Question: first of all, I have no background in computer language and I am learning Python.
I'm trying to group some data in a data frame.
[dataframe "cafe_df_merged"]

Actually, I want to create a new data frame shows the 'city_number', 'city' (which is a name), and also the number of cafes in the same city. So, it should have 3 columns; 'city_number', 'city' and 'number_of_cafe'
However, I have tried to use the group by but the result did not come out as I expected.
'''
city_directory = cafe_df_merged[['city_number', 'city']]
city_directory = city_directory.groupby('city').count()
city_directory
'''
[the result]
<URL>
How should I do this? Please help, thanks.
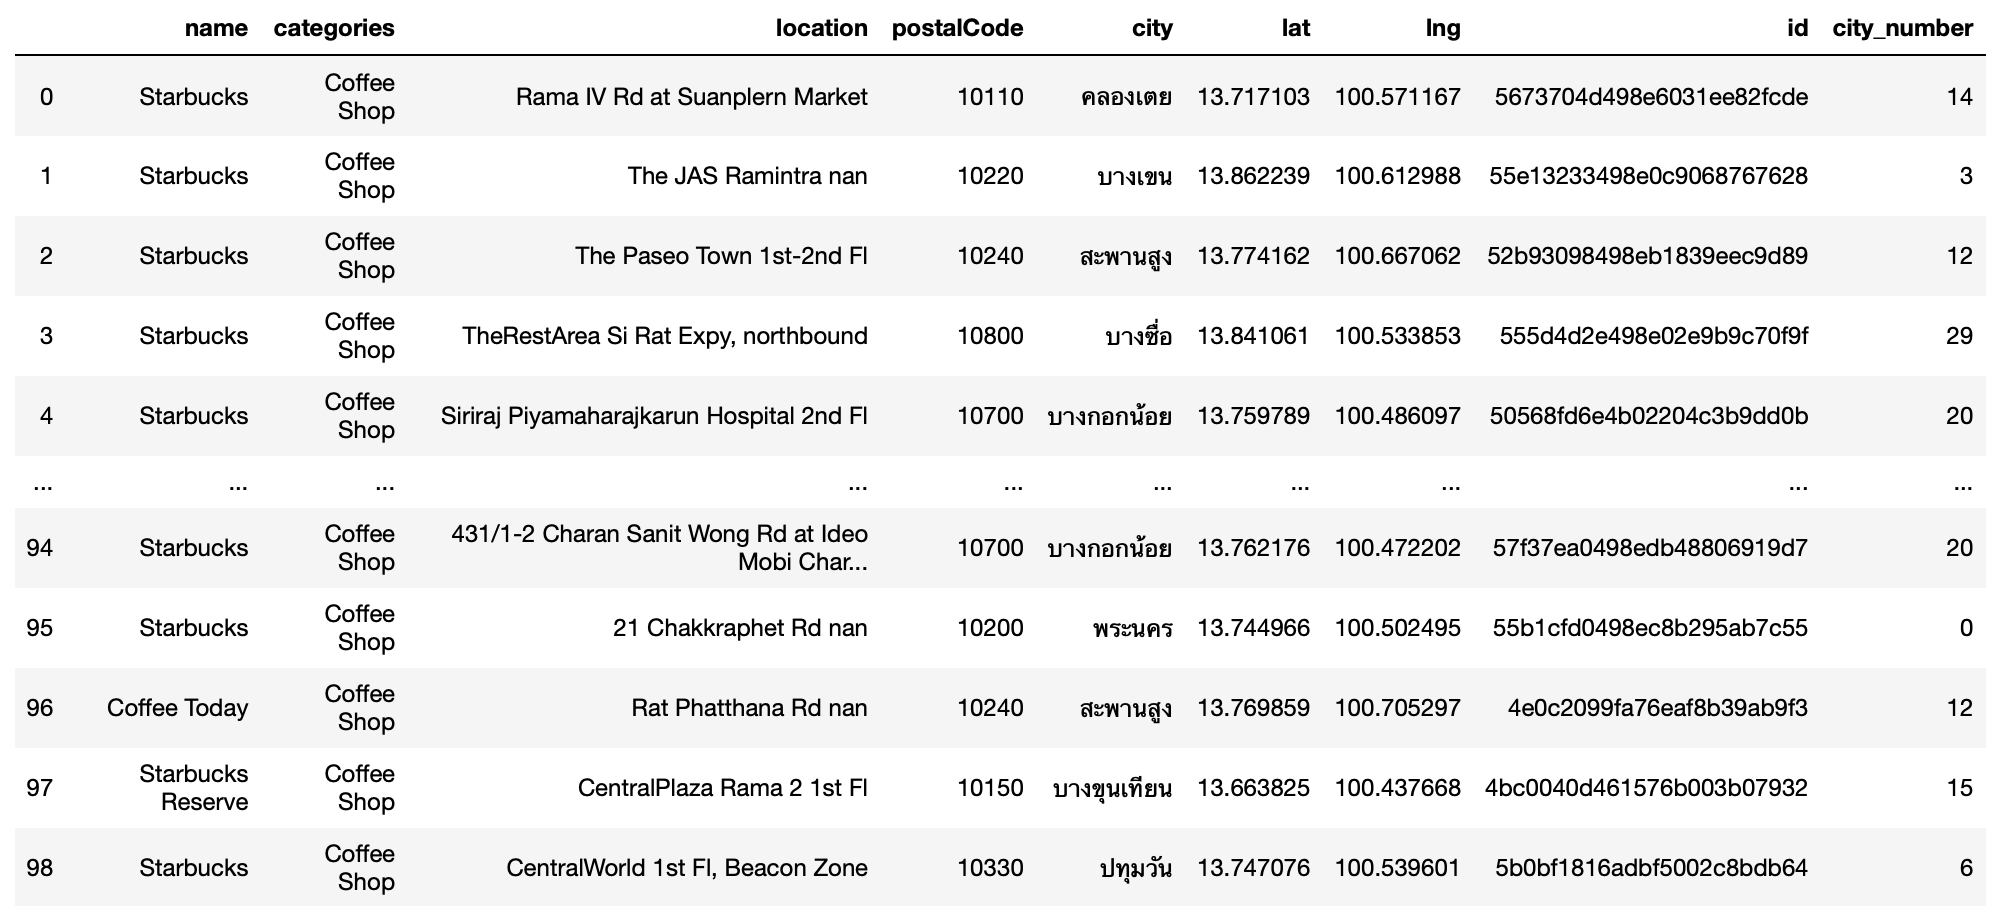
Answer: There are likely other ways of doing this as well, but something like this should work:
'''
import pandas as pd
import numpy as np
# Create a reproducible example
places = [[['starbucks', 'new_york', '1234']]*5, [['bean_dream', 'boston', '3456']]*4, [['coffee_today', 'jersey', '7643']]*3, [['coffee_today', 'DC', '8902']]*3, [['starbucks', 'nowwhere', '2674']]*2]
places = [p for sub in places for p in sub]
# a dataframe containing all information
city_directory = pd.DataFrame(places, columns=['shop','city', 'id'])
# make a new dataframe with just cities and ids
# drop duplicate rows
city_info = city_directory.loc[:, ['city','id']].drop_duplicates()
# get the cafe counts (number of cafes)
cafe_count = city_directory.groupby('city').count().iloc[:,0]
# add the cafe counts to the dataframe
city_info['cafe_count'] = cafe_count[city_info['city']].to_numpy()
# reset the index
city_info = city_info.reset_index(drop=True)
'''
'city_info' now yields the following:
'''
city id cafe_count
0 new_york 1234 5
1 boston 3456 4
2 jersey 7643 3
3 DC 8902 3
4 nowwhere 2674 2
'''
And part of the example dataframe, 'city_directory.tail()', looks like this:
'''
shop city id
12 coffee_today DC 8902
13 coffee_today DC 8902
14 coffee_today DC 8902
15 starbucks nowwhere 2674
16 starbucks nowwhere 2674
'''
---
: As a side note, it might be easier to get comfortable with regular Python first before diving deep into the world of pandas and numpy. Otherwise, it might be a bit overwhelming.